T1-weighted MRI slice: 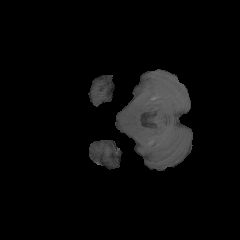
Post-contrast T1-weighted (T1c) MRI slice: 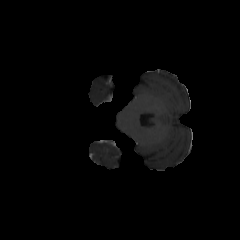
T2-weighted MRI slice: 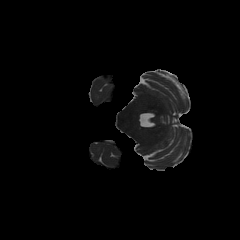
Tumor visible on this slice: no